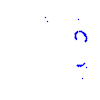
Particle: proton